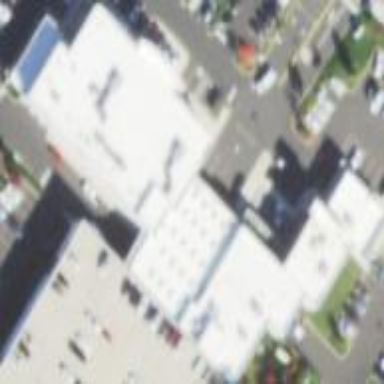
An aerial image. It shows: Retail building with car shop.